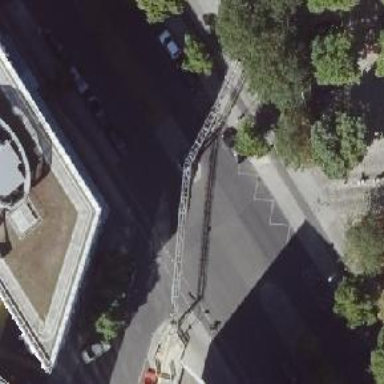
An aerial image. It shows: Footway located on traffic island.